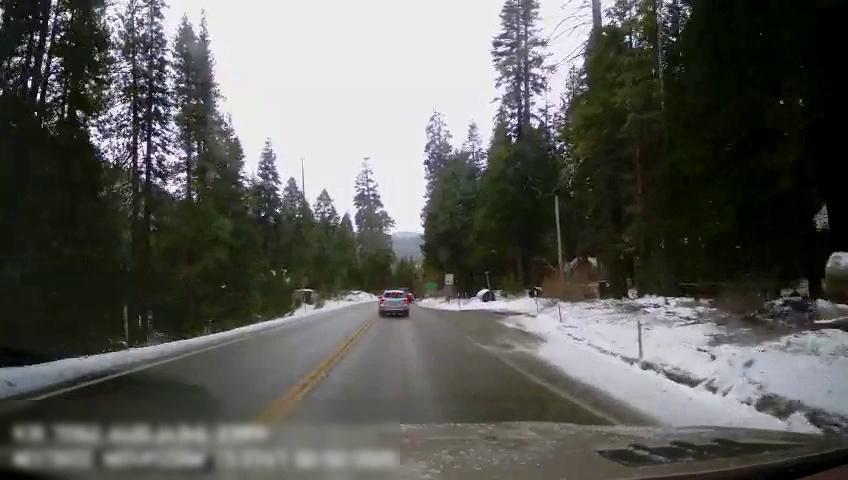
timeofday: Day
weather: Snowy
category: Drivable Space
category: Vehicles | Truck
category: Vehicles | SUV
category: Lanes | Current Lane
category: Lanes | Opposite Lane
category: Lanes | Opposite Lane
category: Lanes | Current Lane
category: Traffic | Signs
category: Traffic | Signs